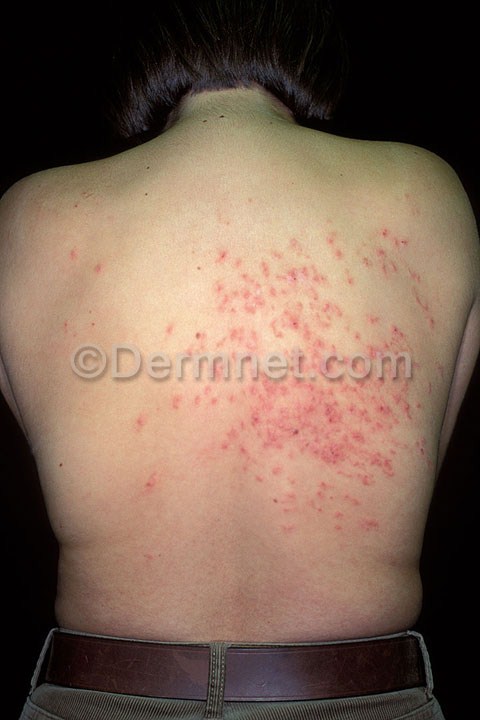
Disease: Tinea Ringworm Candidiasis and other Fungal Infections